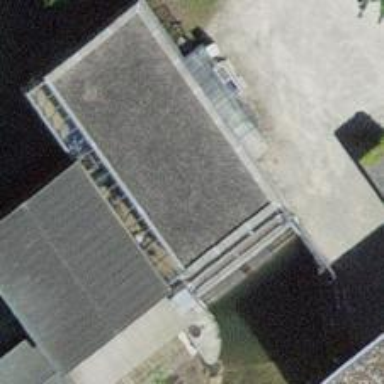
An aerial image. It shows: Hydro power generator.